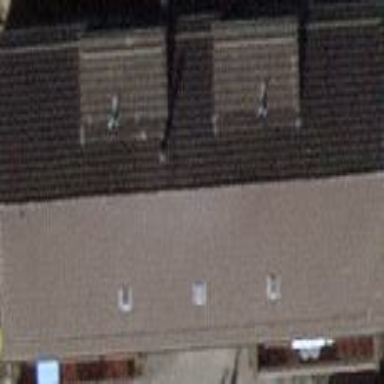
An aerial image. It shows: Building with pitched roof.